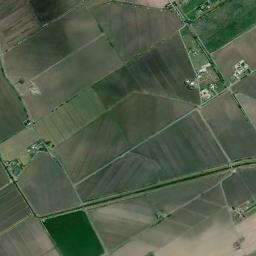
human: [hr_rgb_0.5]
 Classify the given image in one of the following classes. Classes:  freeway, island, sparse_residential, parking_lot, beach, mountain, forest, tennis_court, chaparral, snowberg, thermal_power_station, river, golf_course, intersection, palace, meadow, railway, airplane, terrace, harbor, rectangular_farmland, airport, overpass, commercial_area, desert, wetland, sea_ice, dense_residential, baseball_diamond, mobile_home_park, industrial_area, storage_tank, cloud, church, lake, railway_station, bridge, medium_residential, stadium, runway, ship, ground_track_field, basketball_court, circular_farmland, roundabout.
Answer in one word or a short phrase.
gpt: rectangular_farmland